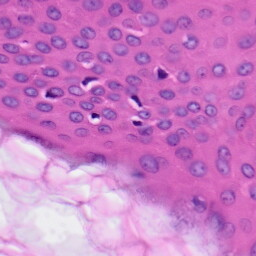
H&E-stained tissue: Skin